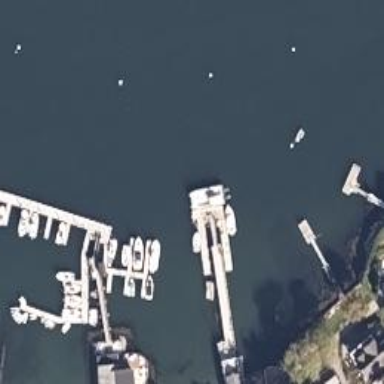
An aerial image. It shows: Man-made pier.